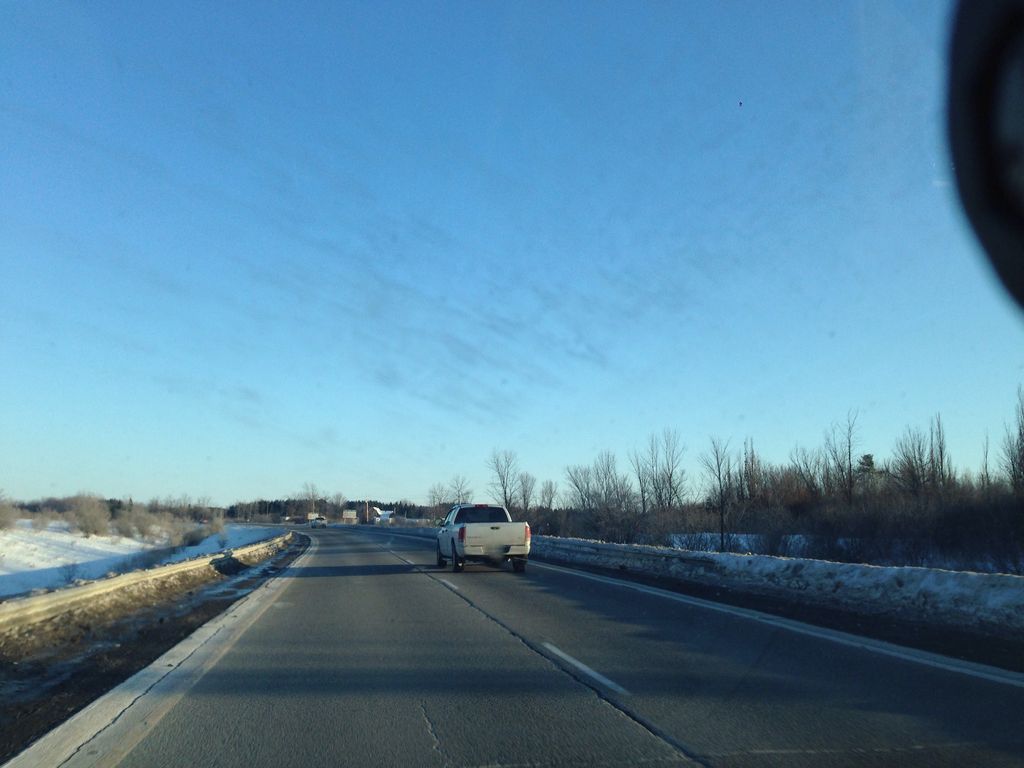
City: ottawa-gatineau